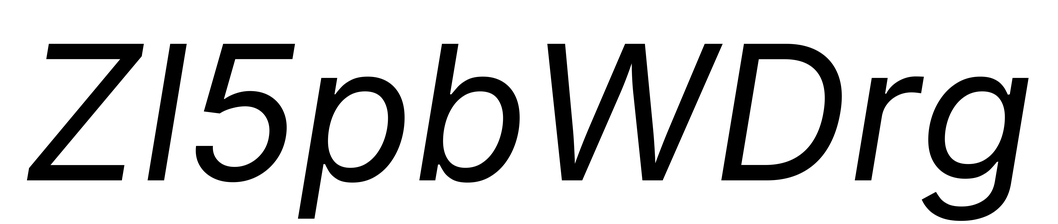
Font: Inter-Italic_Italic